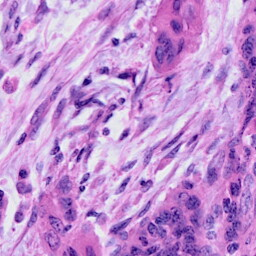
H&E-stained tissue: Cervix